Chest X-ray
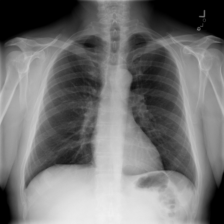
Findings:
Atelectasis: negative
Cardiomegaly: negative
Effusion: negative
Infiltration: negative
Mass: negative
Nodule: negative
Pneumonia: negative
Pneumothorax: negative
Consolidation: negative
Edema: negative
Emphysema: negative
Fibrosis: negative
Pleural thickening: negative
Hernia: negative